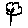
Label: flower